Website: lowes
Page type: billing-address
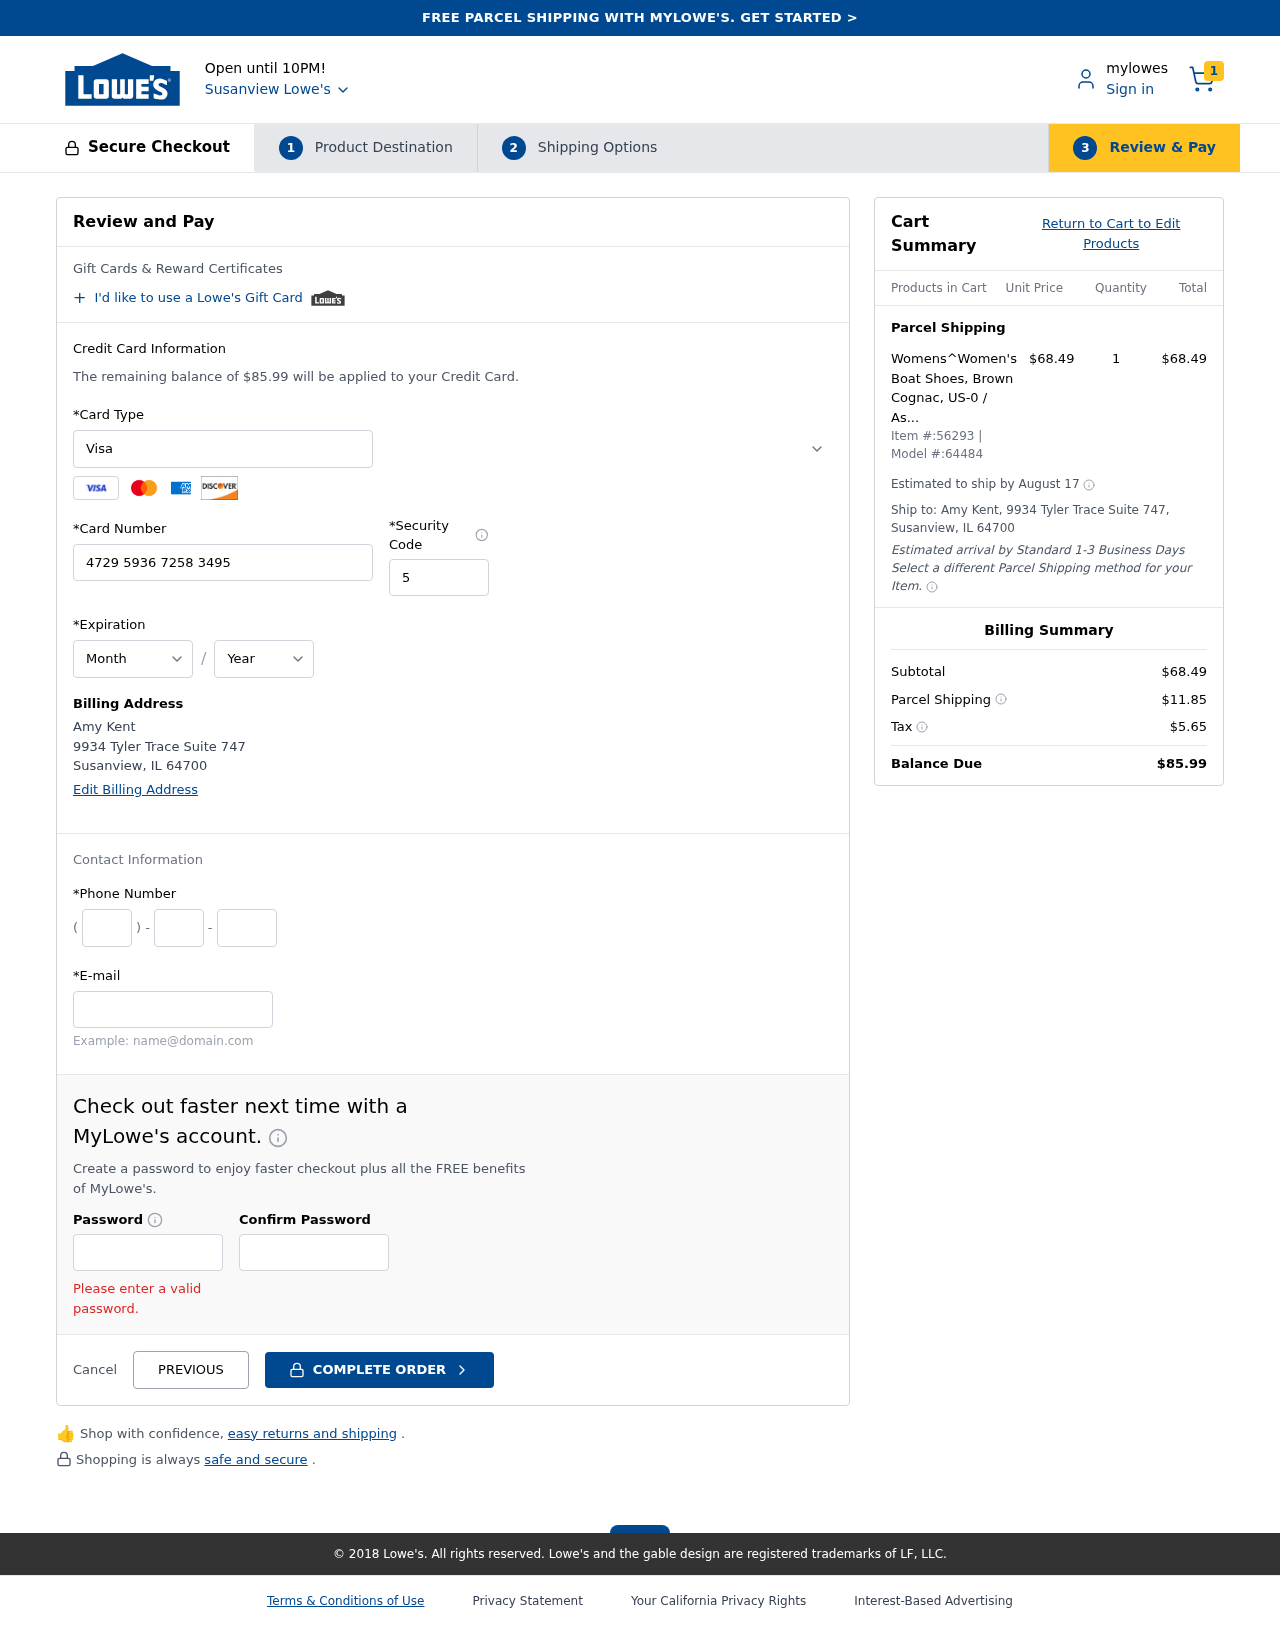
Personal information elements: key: PII_CARD_CVV
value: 587
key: PII_CARD_EXPIRY_MONTH
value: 04
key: PII_CARD_EXPIRY_YEAR
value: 26
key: PII_CARD_NUMBER
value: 4729 5936 7258 3495
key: PII_CARD_TYPE
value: Visa
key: PII_CITY
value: Susanview
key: PII_CITY_STATE_ZIP
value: Susanview, IL 64700
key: PII_EMAIL
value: amy.kent@gmail.com
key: PII_FULLNAME
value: Amy Kent
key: PII_PHONE_AREA
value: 499
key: PII_PHONE_PREFIX
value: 346
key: PII_PHONE_SUFFIX
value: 1978
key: PII_STREET
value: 9934 Tyler Trace Suite 747
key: PII_FULLNAME2
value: Amy Kent
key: PII_STATE_ABBR
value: IL
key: PII_POSTCODE
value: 64700
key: PII_POSTCODE_FULL
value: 64700
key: PII_CITY_STATE
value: Susanview, IL
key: PII_POSTCODE_NUMERIC
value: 64700
Product elements: key: PRODUCT1_NAME
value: Womens^Women's Boat Shoes, Brown Cognac, US-0 / Asia Size s
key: PRODUCT1_PRICE
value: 68.49
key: PRODUCT1_QUANTITY
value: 1
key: PRODUCT_ITEM_NUMBER
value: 56293
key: PRODUCT_MODEL_NUMBER
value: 64484
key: PRODUCT1_LINE_TOTAL
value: $68.49
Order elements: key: ORDER_NUM_ITEMS
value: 1
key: ORDER_TOTAL
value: $85.99
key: ORDER_SHIPPING_DATE
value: August 17
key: ORDER_SUBTOTAL
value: $68.49
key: ORDER_SHIPPING_COST
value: $11.85
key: ORDER_TAX
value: $5.65